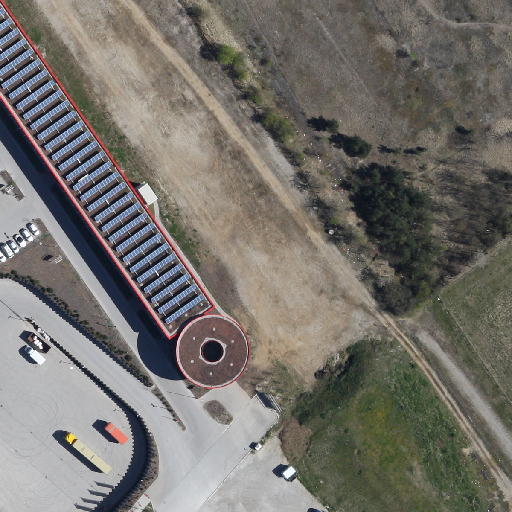
Referring expression: heavy-duty vehicle